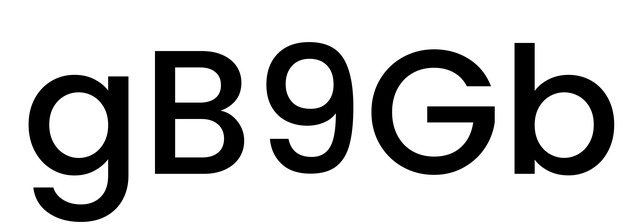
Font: Poppins-Medium